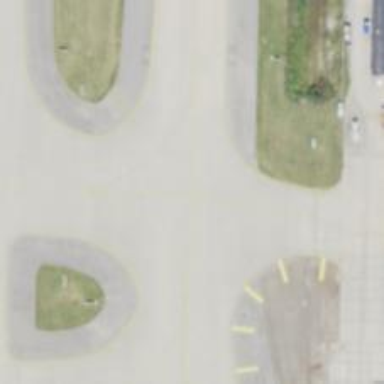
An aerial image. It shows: Image of taxiway at airport.